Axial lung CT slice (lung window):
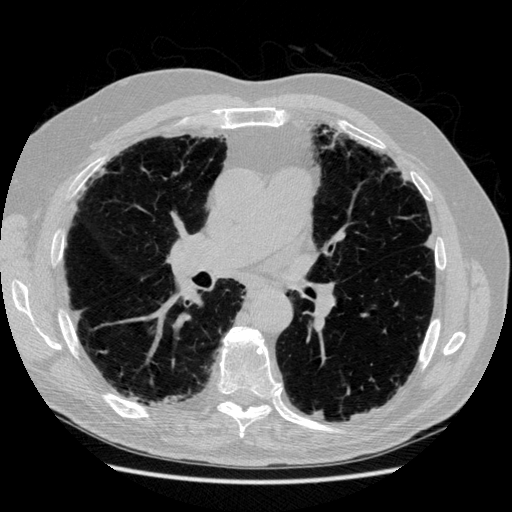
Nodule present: no